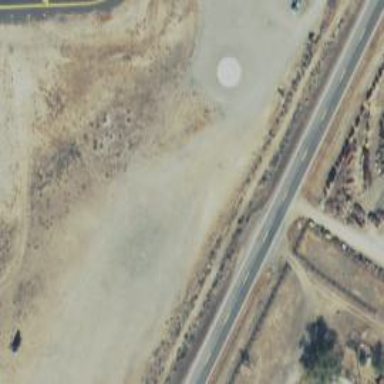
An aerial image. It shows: Image showing helipad at airport.